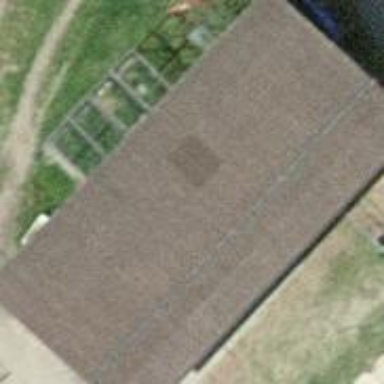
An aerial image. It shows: Shed.